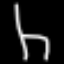
Label: chair